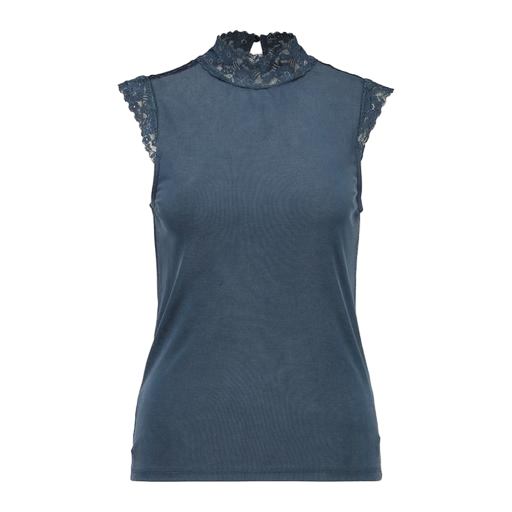
blue lace-accented top, blue premium high neck top lace, blue lace-insert vest, white background